Question: I'm using Canny() Function in OpenCV as below
'''
Mat detected_edges = GetImage...;
Canny( detected_edges, detected_edges, 20, 20*3, kernel_size );
'''
My problem is the result of this function only a black-white image, I want to get the set of edges that detected.
On OpenCV docs wrote
> The function finds edges in the input image image and marks them in
the output map edges using the Canny algorithm. The smallest value
between threshold1 and threshold2 is used for edge linking. The
largest value is used to find initial segments of strong edges.
But I don't know how to extract lines from the result image, someone can help me.
The image that I used to test below, this image include the result of Canny function

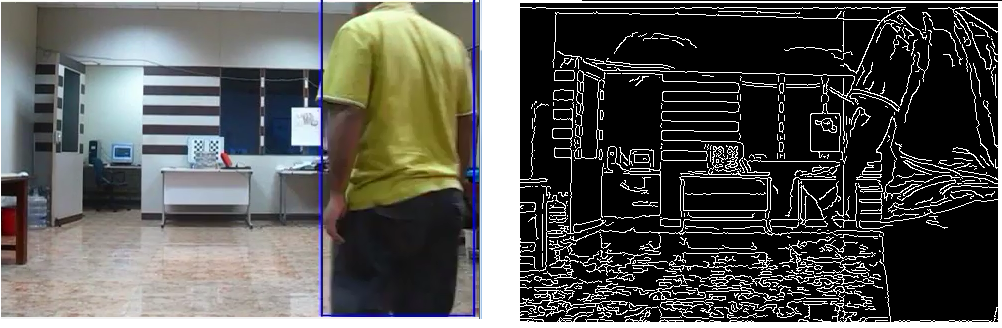
Answer: depending on the shape you're trying to retrieve,
- <URL> / circles